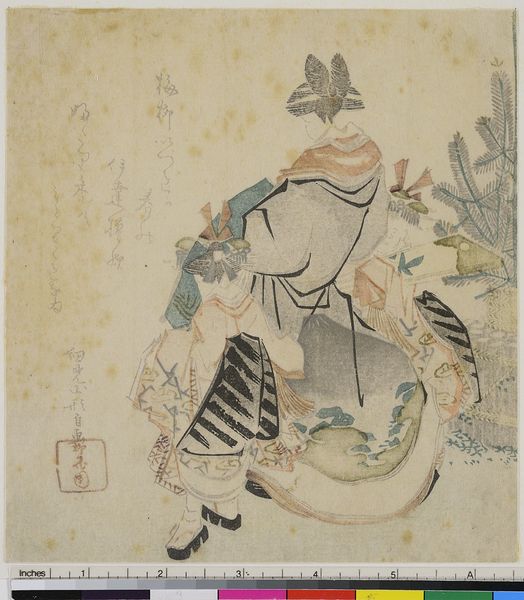
Künstler: Ry&#x16B;kaen
Standort: Hamburg
Institution: Museum für Kunst und Gewerbe Hamburg
Schlagwörter: frau, rücken, zeichnung, mantel, mutter, holzschnitt, japan, japanisch, schriftzeichen, druckgraphik, druckgrafik, china, zeit, farbholzschnitt, drache, kimono, kinde, kurtisane, edo, reproduktionen, druckerzeugnisse, hetäre, blindprägedruck, blinddruck